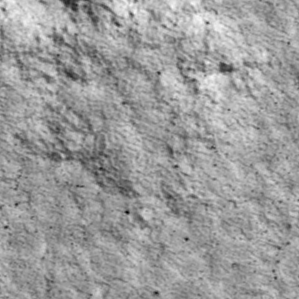
Label: non_frost